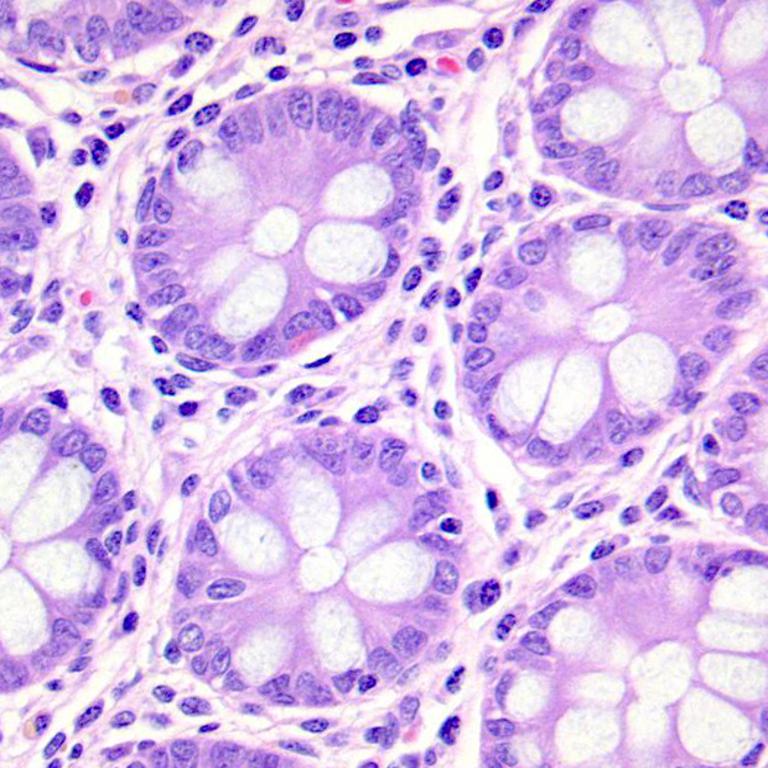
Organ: colon
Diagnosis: benign